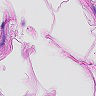
Metastatic tissue present: no